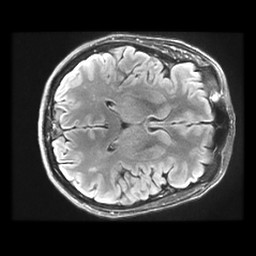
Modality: FLAIR
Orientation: axial
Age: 63
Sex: female
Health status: healthy
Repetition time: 12 s
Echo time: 0.09782 s